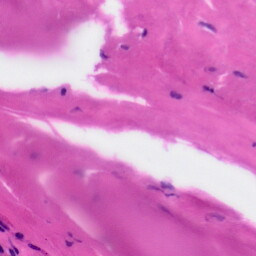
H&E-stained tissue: Tonsil